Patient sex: F
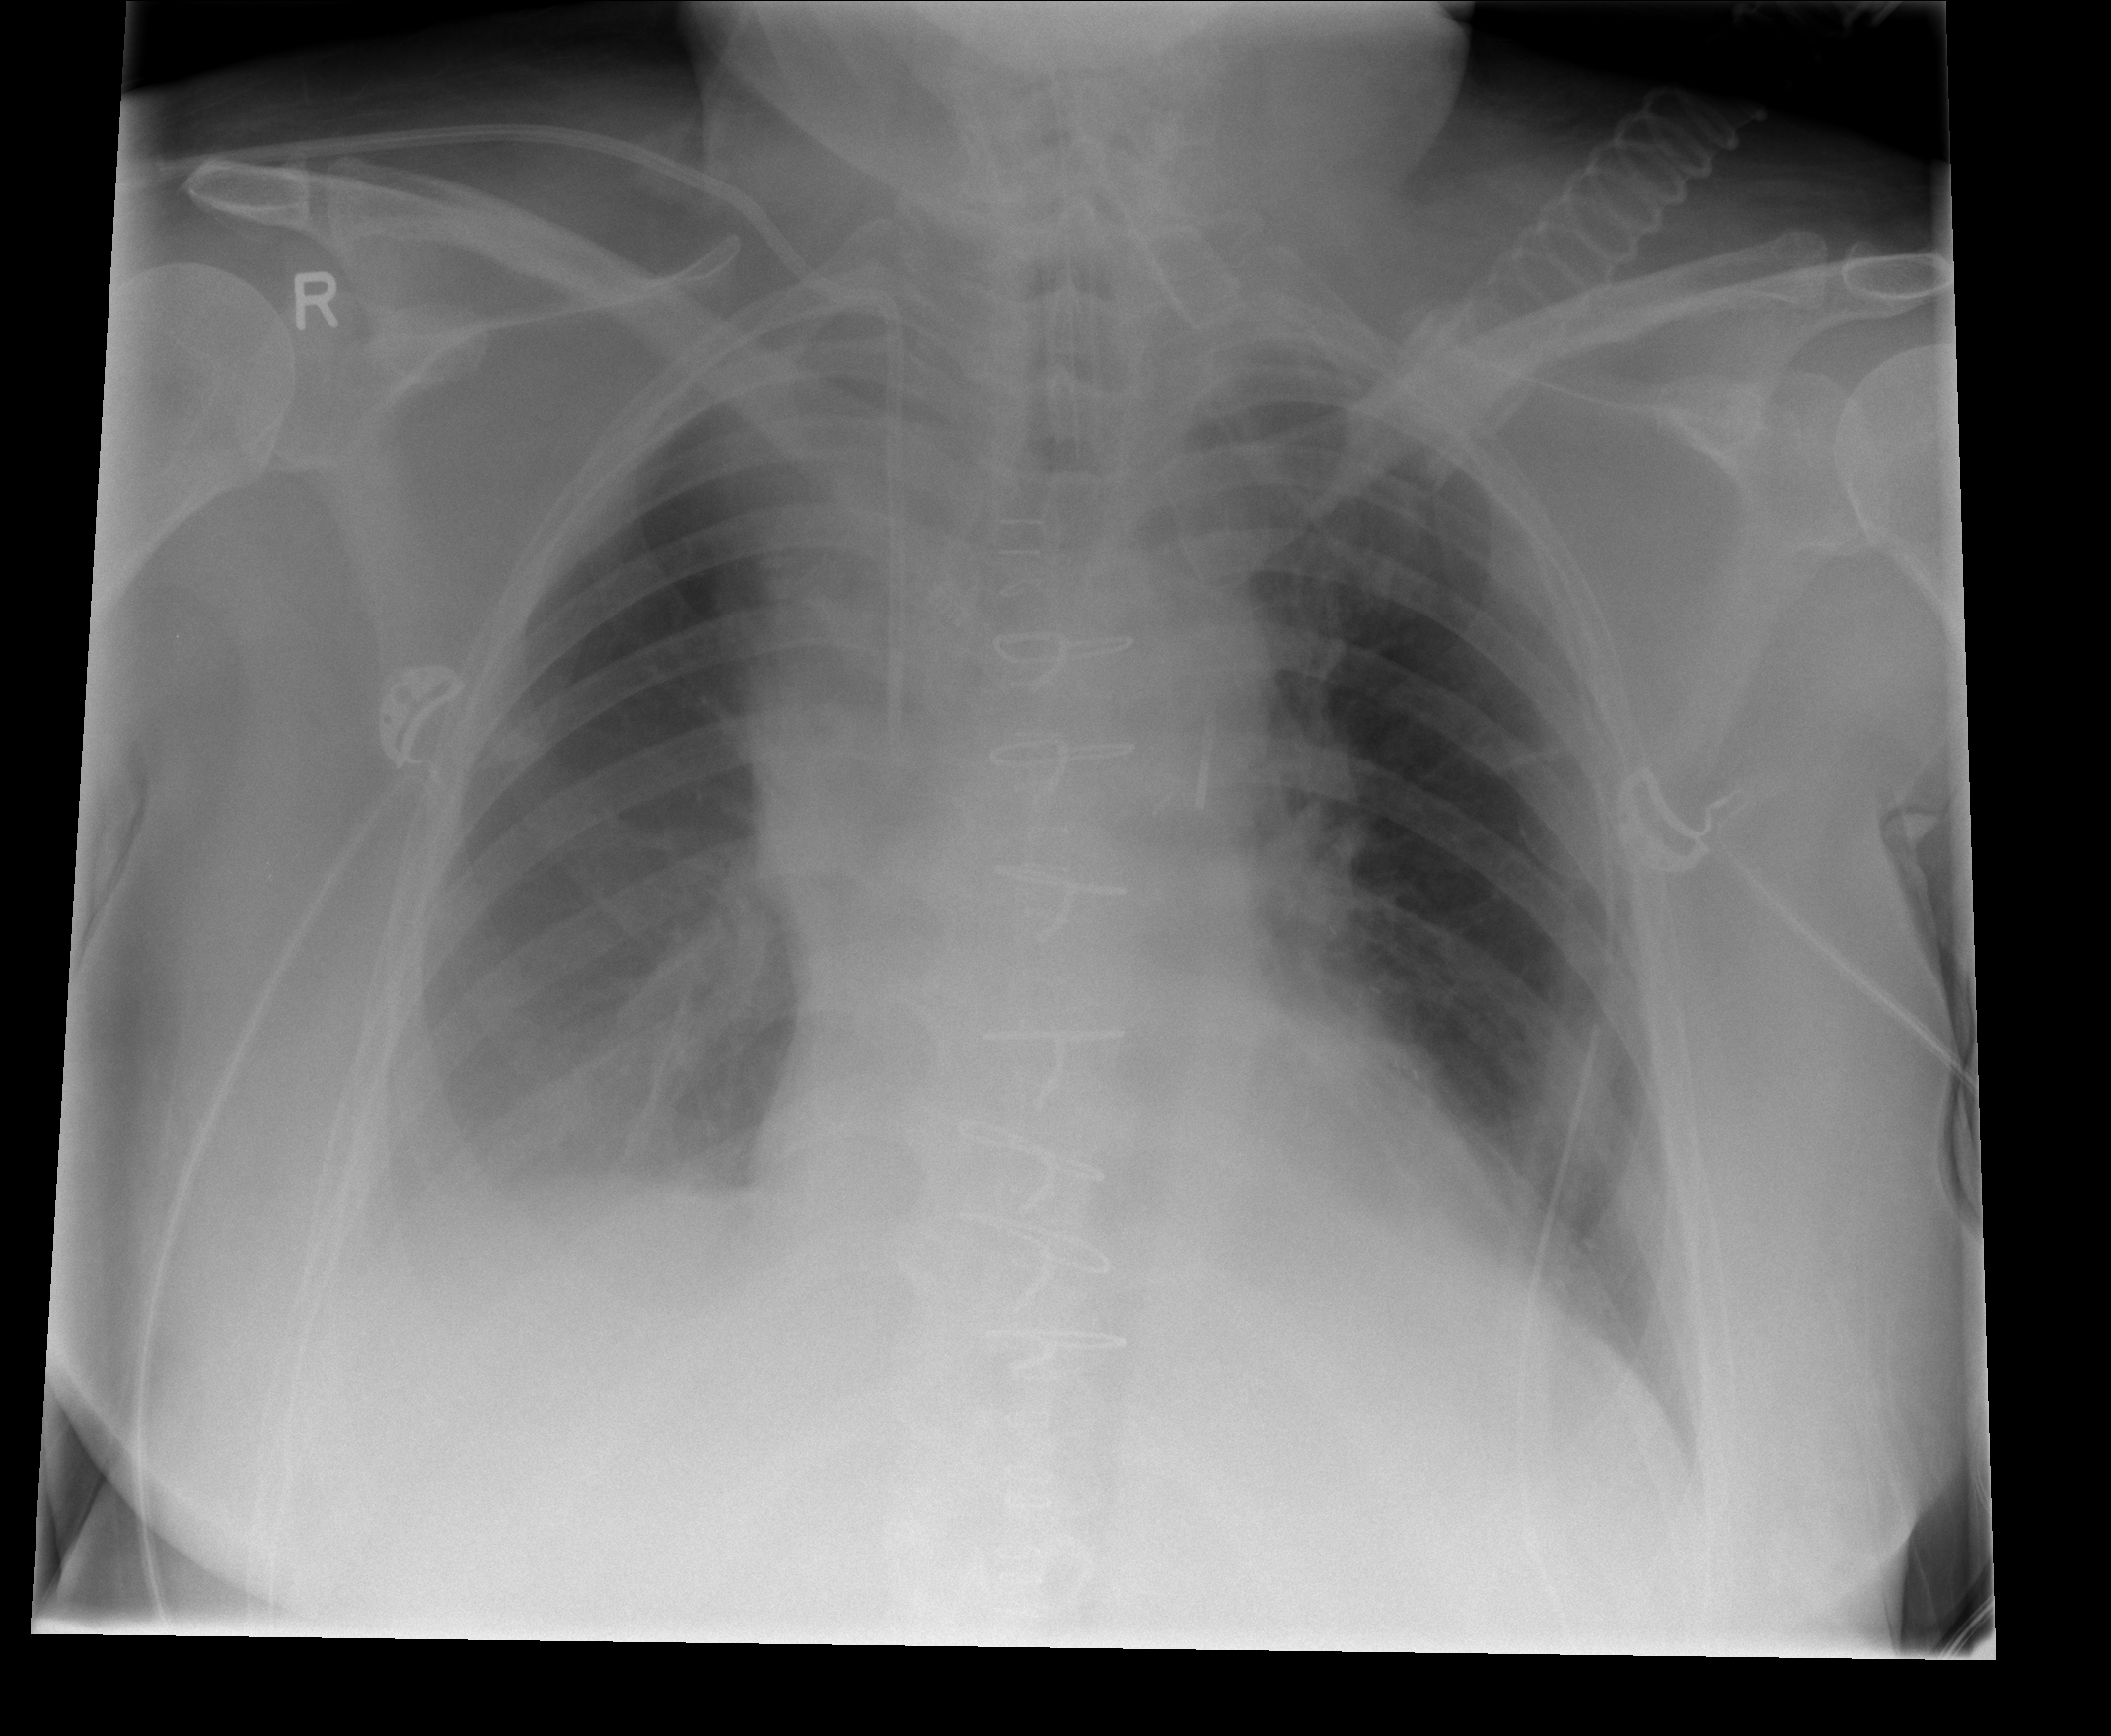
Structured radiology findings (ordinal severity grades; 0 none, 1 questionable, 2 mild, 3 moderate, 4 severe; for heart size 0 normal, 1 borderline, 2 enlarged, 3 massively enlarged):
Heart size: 2
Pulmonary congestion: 2
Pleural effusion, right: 3
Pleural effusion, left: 2
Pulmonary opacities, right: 0
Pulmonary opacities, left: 0
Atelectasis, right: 4
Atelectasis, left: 2